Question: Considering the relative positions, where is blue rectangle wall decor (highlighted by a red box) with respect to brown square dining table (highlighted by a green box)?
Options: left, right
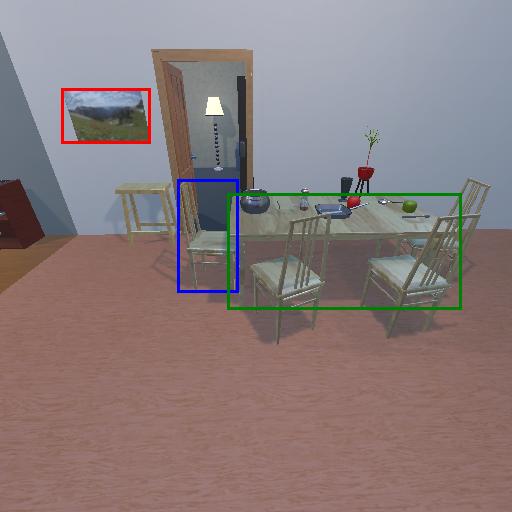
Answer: left